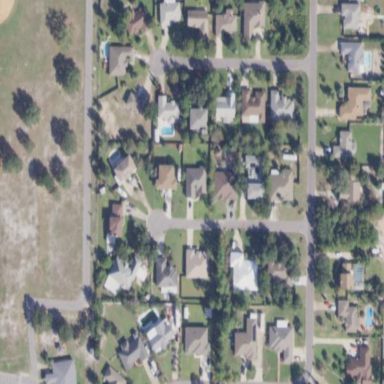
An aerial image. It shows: Residential area composed of single-family homes.